Question: I am trying to make a KML file using SQL for XML to path. But I need another "root" section named "Folder" below KML. Everything I try makes another
section named folder for every sub-section.
'''
with xmlnamespaces (
'http://www.w3.org/2005/Atom' as Atom,
'http://www.opengis.net/kml/2.2' as kml,
'http://www.google.com/kml/ext/2.2' as gx,
default 'http://www.opengis.net/kml/2.2'
)
select --'kml' as kml,
--'NewSpots 2013' as 'Folder/Name',
--Waypoint as 'Folder/Placemark/name',
--Description as 'Folder/Placemark/description',
--ProperDecimalGPS as 'Folder/Placemark/Point/coordinates'
Waypoint as 'Placemark/name',
Description as 'Placemark/description',
ProperDecimalGPS as 'Placemark/Point/coordinates'
--WPGroup as 'Folder/Name'
from dbo.ttt
where PortArea = 'NewSpots 2013'
for xml path(''), root('kml')
'''
Here is the output. I need the sections as they show in reults below, but those items are commented out to easily see what I am missing/needing.
'''
<kml xmlns="http://www.opengis.net/kml/2.2"
xmlns:gx="http://www.google.com/kml/ext/2.2" xmlns:kml="http://www.opengis.net/kml/2.2" xmlns:Atom="http://www.w3.org/2005/Atom">
<!--<Folder><Name>NewSpots 2013</Name>-->
<Placemark>
<name>106 Rok-1</name>
<Point>
<coordinates>-94.271833,28.633483,0</coordinates>
</Point>
</Placemark>
<Placemark>
<name>106 Rok-2</name>
<Point>
<coordinates>-94.269783,28.649767,0</coordinates>
</Point>
</Placemark>
<Placemark>
<name>106 Rok-3</name>
<Point>
<coordinates>-94.269033,28.6336,0</coordinates>
</Point>
</Placemark>
<!--</Folder>-->
</kml>
'''
If you need the design of ttt table...
'''
USE [Fishing]
GO
SET ANSI_NULLS ON
GO
SET QUOTED_IDENTIFIER ON
GO
SET ANSI_PADDING ON
GO
CREATE TABLE [dbo].[ttt](
<URL> NULL,
<URL> NULL,
<URL> NULL,
<URL> NULL,
<URL> NULL
) ON [PRIMARY] TEXTIMAGE_ON [PRIMARY]
GO
SET ANSI_PADDING OFF
GO
'''
Some Sample data :

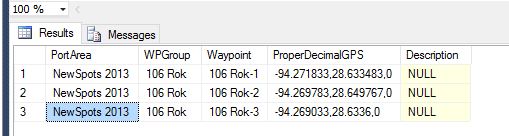
Answer: Try it like this
Short explanation: It would be possible, to pack , but in this case you'd see the namespace declarations repeatedly (each 'Placemark' would be a *sub-select). This is not wrong but annoying (see <URL>
My solution: Create the XML in two steps and only the last one with namespaces
'''
CREATE TABLE [dbo].[ttt](
<URL> NULL,
<URL> NULL,
<URL> NULL,
<URL> NULL,
<URL> NULL
) ON [PRIMARY] TEXTIMAGE_ON [PRIMARY];
GO
INSERT INTO dbo.ttt VALUES
('NewSpots 2013','106 Rok','106 Rok-1','-94.271833,28.633483,0',NULL)
,('NewSpots 2013','106 Rok','106 Rok-2','-94.269783,28.649767,0',NULL)
,('NewSpots 2013','106 Rok','106 Rok-3','-94.269033,28.6336,0',NULL);
GO
DECLARE @FolderName VARCHAR(MAX)='NewSpots 2013';
DECLARE @Placemarks XML;
SELECT @Placemarks=
(
select Waypoint as 'name',
Description as 'description',
ProperDecimalGPS as 'Point/coordinates'
from dbo.ttt
where PortArea = @FolderName
for xml path('Placemark'),TYPE
);
with xmlnamespaces (
'http://www.w3.org/2005/Atom' as Atom,
'http://www.opengis.net/kml/2.2' as kml,
'http://www.google.com/kml/ext/2.2' as gx,
default 'http://www.opengis.net/kml/2.2'
)
SELECT @FolderName AS 'Name'
,@Placemarks
FOR XML PATH('Folder'),ROOT('kml')
GO
--Clean-up
--DROP TABLE dbo.ttt;
'''
The result
'''
<kml xmlns="http://www.opengis.net/kml/2.2" xmlns:gx="http://www.google.com/kml/ext/2.2" xmlns:kml="http://www.opengis.net/kml/2.2" xmlns:Atom="http://www.w3.org/2005/Atom">
<Folder>
<Name>NewSpots 2013</Name>
<Placemark xmlns="">
<name>106 Rok-1</name>
<Point>
<coordinates>-94.271833,28.633483,0</coordinates>
</Point>
</Placemark>
<Placemark xmlns="">
<name>106 Rok-2</name>
<Point>
<coordinates>-94.269783,28.649767,0</coordinates>
</Point>
</Placemark>
<Placemark xmlns="">
<name>106 Rok-3</name>
<Point>
<coordinates>-94.269033,28.6336,0</coordinates>
</Point>
</Placemark>
</Folder>
</kml>
'''
## UPDATE: This approach is not correct!
Due to 'xmlns=""' in the nested elements this elements are
The only solution seems to be a cast to 'nvarchar(max)', then a 'REPLACE()' to get rid of these 'xmlns=""' declarations and then a re-cast to XML. I hope that this will be solved in a future version!